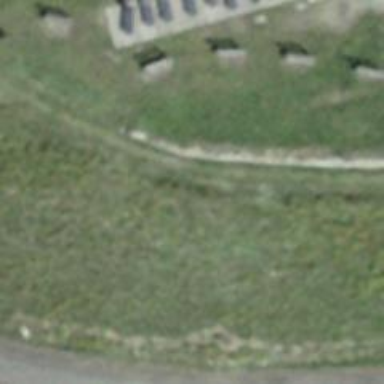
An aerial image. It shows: Bench.